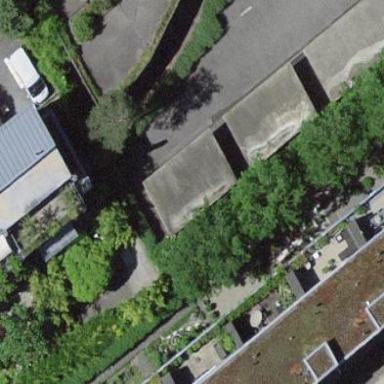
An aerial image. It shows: View of roof of building.